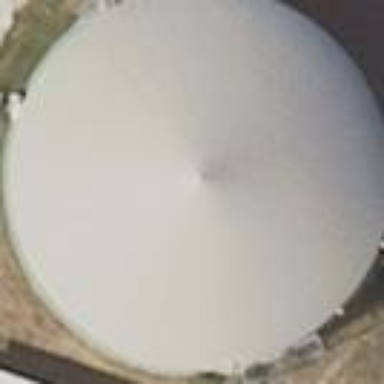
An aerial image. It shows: Storage tank building.